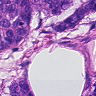
Metastatic tissue present: yes